Interaction volume radius: 5 \u00c5
Interaction volume height: 45 \u00c5
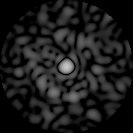
Disorder parameter: 0.8107